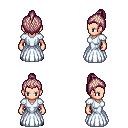
a pixel art fantasy rpg character, female body template, human, light skin, underdress, red pants, white blonde short topknot hairstyle, black shoes, four views (front, back, left, right), 2x2 character sprite sheet, small pixel art, hard edges, no anti-aliasing